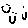
Label: smiley face